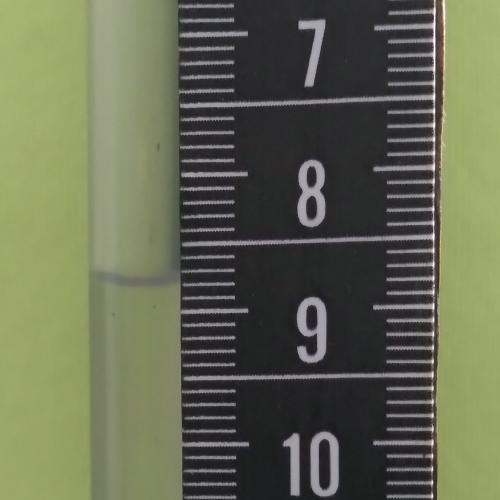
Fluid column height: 9.8 cm